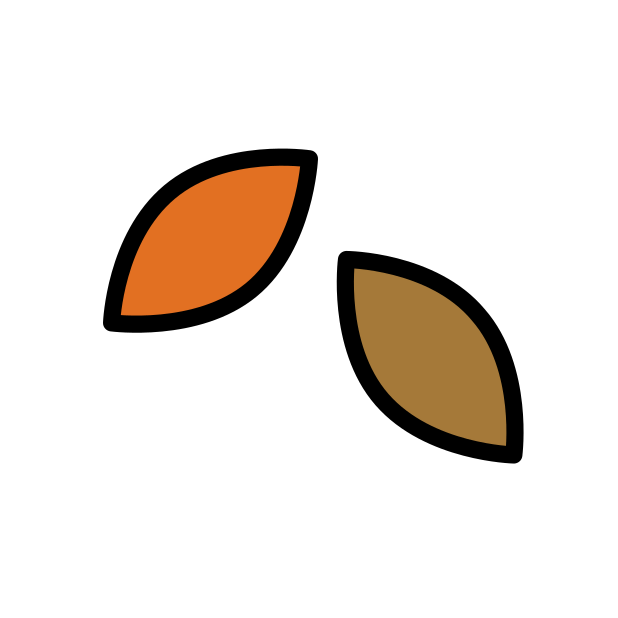
fallen leaf